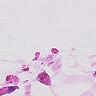
Metastatic tissue present: no